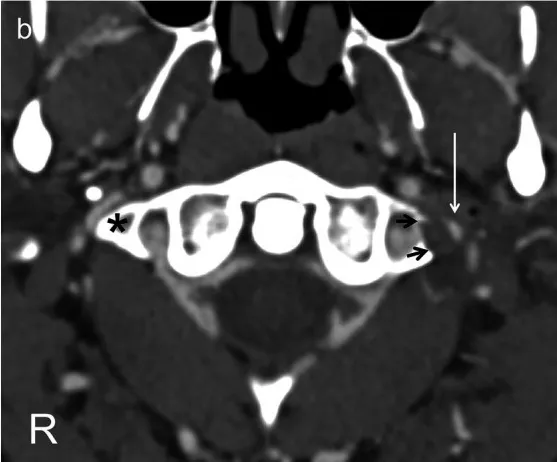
(B) After resection of the left styloid and C1 transverse process (resection margin, black arrows), the left jugular vein (thin arrow), though still narrowed, is now visible. The right jugular vein is unchanged, as expected.
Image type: radiology (ct)